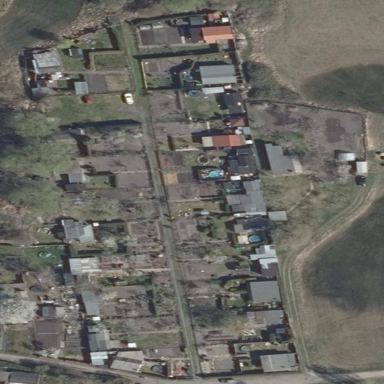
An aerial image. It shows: Area designated for allotments.